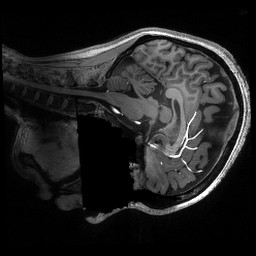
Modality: T1w
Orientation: sagittal
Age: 24
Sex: female
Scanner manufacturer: siemens
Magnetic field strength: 6.98 T
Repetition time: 2.53 s
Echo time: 0.00176 s